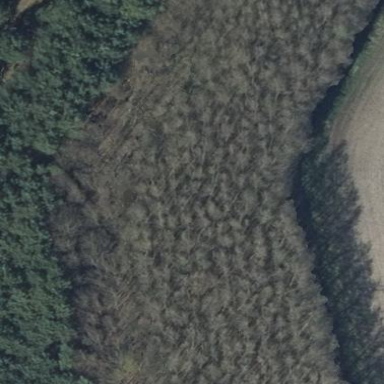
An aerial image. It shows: Forest area.